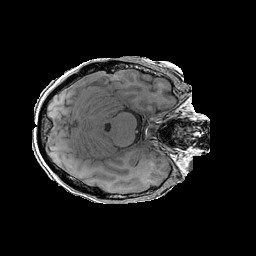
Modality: T1w
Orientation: axial
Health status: ill
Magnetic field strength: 3 T